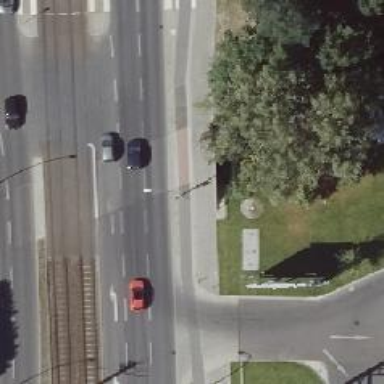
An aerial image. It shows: Secondary road with lane markings on asphalt bridge.